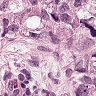
Metastatic tissue present: yes